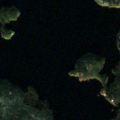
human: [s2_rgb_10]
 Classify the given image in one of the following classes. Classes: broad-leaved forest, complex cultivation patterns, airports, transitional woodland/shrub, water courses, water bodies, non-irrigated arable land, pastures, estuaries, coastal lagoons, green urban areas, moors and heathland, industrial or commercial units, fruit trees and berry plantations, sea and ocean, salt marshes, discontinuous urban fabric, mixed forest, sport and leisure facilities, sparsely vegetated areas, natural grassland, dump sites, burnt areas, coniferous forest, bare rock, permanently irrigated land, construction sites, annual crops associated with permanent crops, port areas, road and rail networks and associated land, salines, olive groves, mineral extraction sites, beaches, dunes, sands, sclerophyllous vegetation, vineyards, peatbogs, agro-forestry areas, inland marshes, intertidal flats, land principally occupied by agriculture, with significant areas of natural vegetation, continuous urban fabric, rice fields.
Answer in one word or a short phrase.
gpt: coniferous forest, mixed forest, water bodies